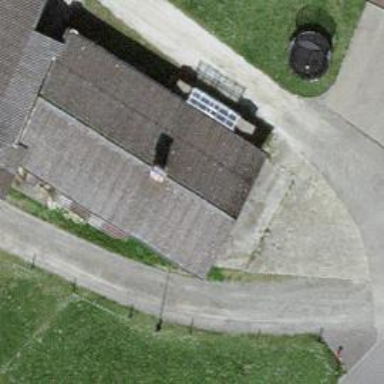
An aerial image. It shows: Farm building.